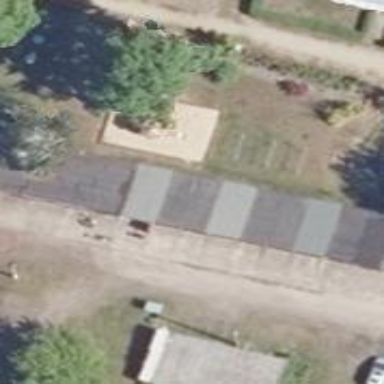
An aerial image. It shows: Group of garages.